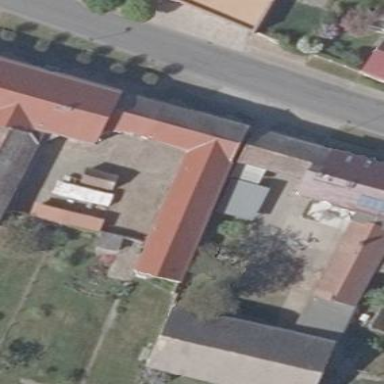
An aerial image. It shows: Building.